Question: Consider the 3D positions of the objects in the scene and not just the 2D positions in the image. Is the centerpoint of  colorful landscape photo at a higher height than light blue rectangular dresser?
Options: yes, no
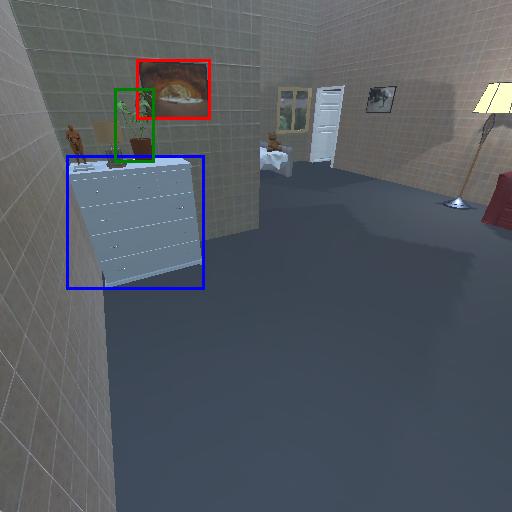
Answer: yes